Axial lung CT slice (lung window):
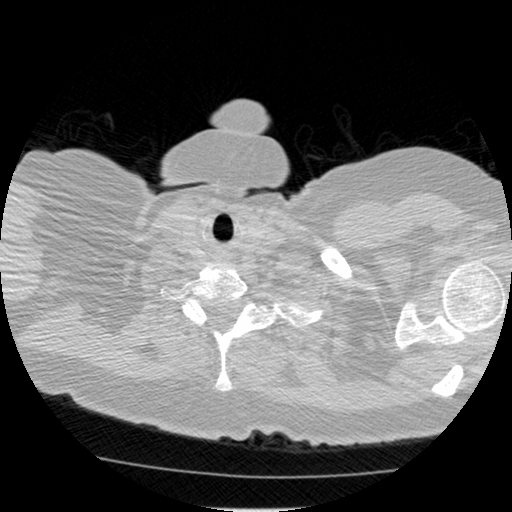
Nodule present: no